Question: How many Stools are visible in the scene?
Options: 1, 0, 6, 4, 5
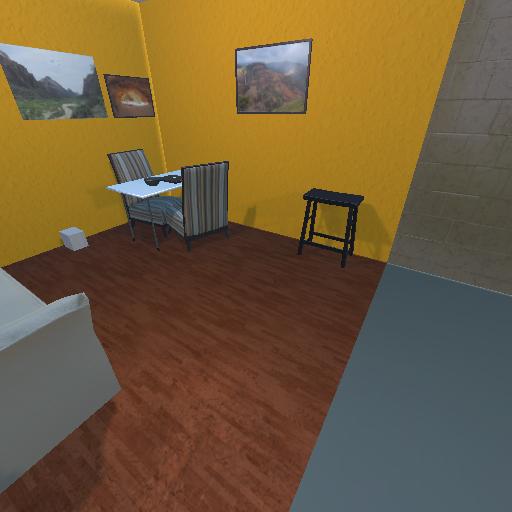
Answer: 1